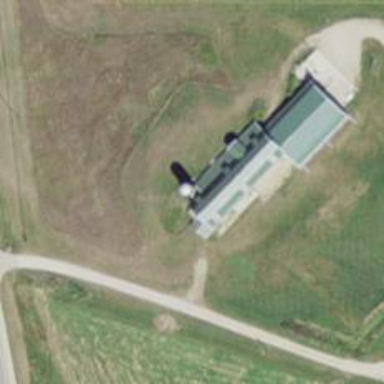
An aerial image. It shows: Silo.